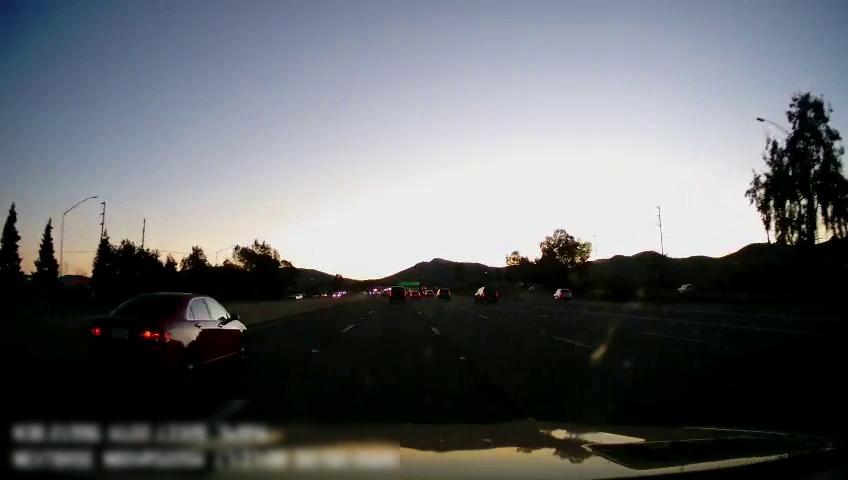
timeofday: Dusk/Dawn/Twilight
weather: Sunny
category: Drivable Space
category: Vehicles | Car
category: Vehicles | SUV
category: Vehicles | SUV
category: Vehicles | SUV
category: Vehicles | Car
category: Vehicles | Car
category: Vehicles | SUV
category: Vehicles | Car
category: Lanes | Alternate Lane
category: Lanes | Current Lane
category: Lanes | Current Lane
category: Lanes | Alternate Lane
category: Lanes | Alternate Lane
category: Lanes | Alternate Lane
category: Lanes | Alternate Lane